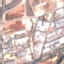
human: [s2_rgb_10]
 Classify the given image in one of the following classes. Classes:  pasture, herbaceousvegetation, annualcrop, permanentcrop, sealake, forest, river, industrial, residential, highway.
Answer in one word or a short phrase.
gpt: Industrial